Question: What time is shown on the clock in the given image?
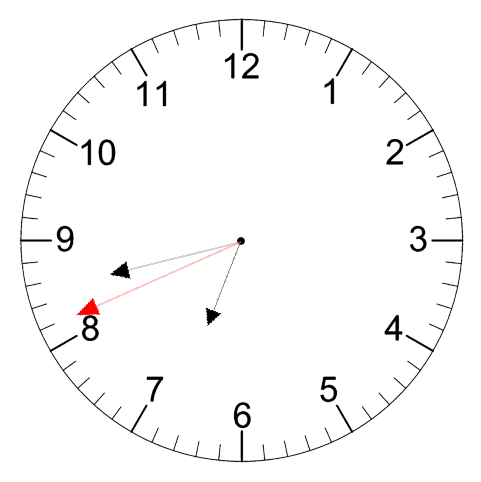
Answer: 06:42:41